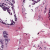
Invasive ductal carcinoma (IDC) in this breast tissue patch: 0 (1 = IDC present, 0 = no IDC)